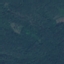
Land use / land cover: Forest